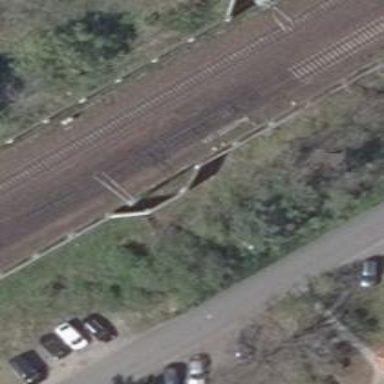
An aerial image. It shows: Railway switch.